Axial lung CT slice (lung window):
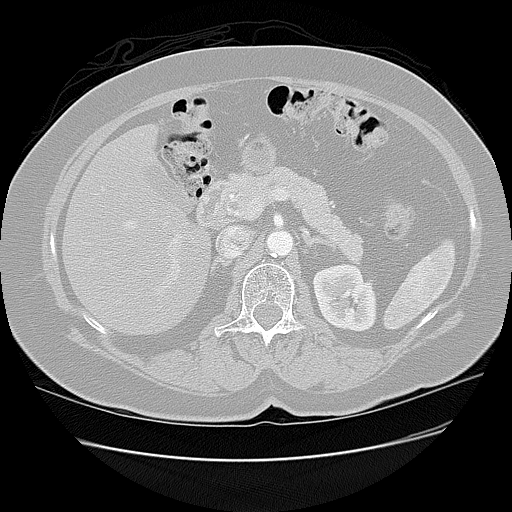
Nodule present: no